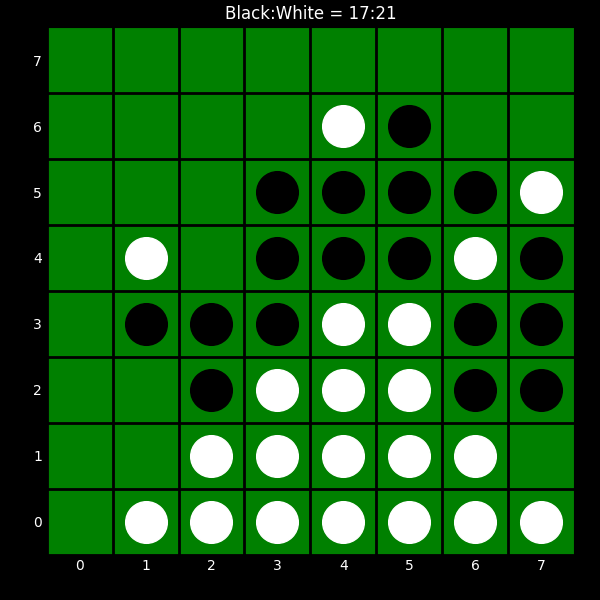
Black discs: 17
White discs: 21